Question: I want to count up the number of attendees for a certain month based on the number of attendees on a certain date but can't find the formula to not having it to drag down manually. I've found how to do it for one month and manually drag down this formula (which to my own surprise I've managed to figure out).
Can someone please help me figure out how to do this automatically with an arrayformula so there isn't a need to manually drag down.
Here is what I have a.t.m.

Link to my google sheet: <URL>
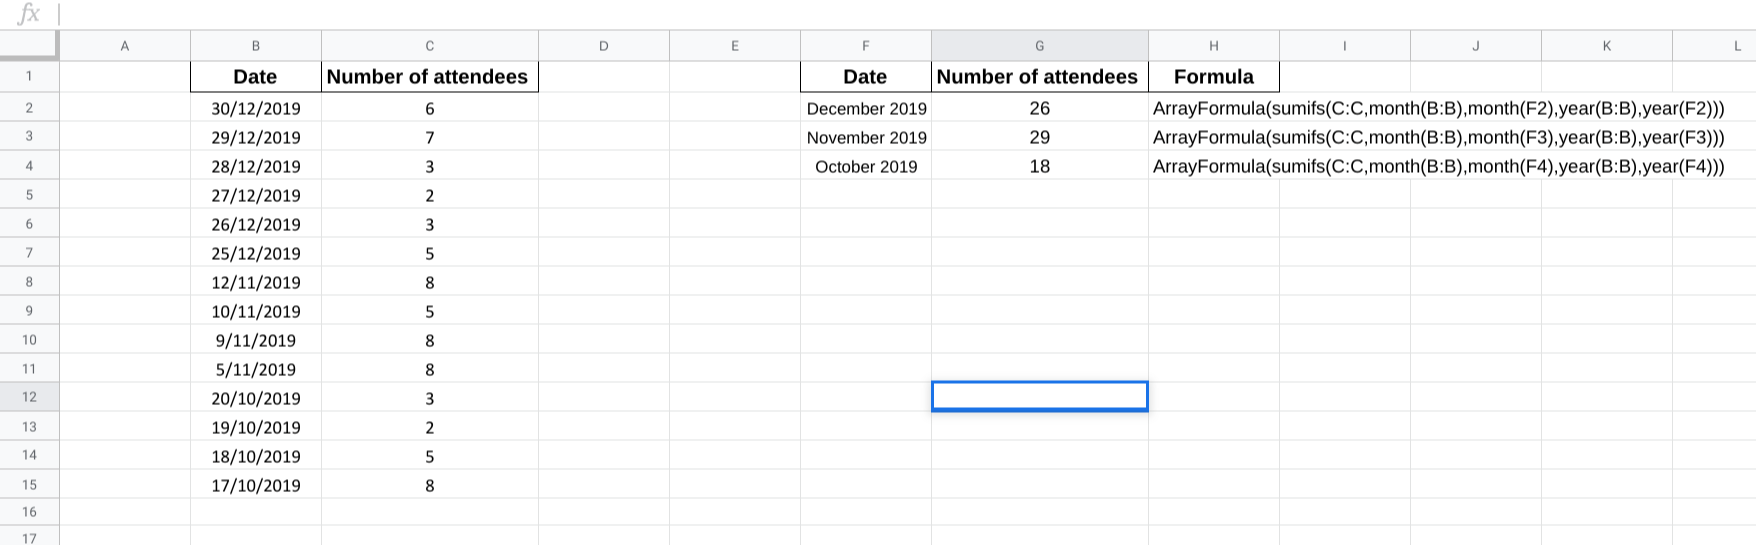
Answer: use:
'''
=ARRAYFORMULA(QUERY({TEXT(B2:B, "mmmm yyyy"), C2:C},
"select Col1,sum(Col2)
where Col2 is not null
group by Col1
label sum(Col2)''", 0))
'''
<URL>
---
## UPDATE:
'''
=ARRAYFORMULA(IFNA(VLOOKUP(A2:A,
QUERY({TEXT('input 1'!B2:B, "mmmm yyyy"), 'input 1'!C2:C},
"select Col1,sum(Col2)
where Col2 is not null
group by Col1
label sum(Col2)''", 0), 2, 0)))
'''
<URL>